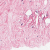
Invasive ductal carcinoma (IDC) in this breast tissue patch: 0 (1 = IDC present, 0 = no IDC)